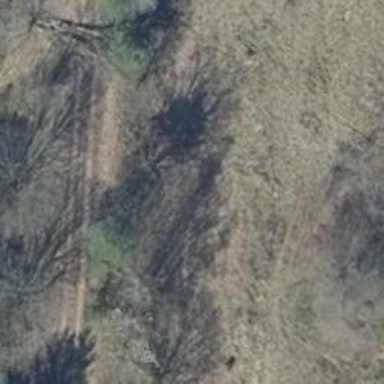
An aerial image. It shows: Row of deciduous broadleaved trees.